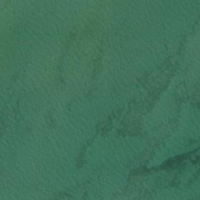
EUNIS habitat code: 14
Species observed at this site:
Pandion haliaetus